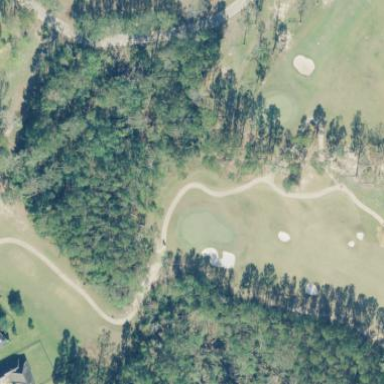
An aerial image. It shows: Rough golf area with grass surface.